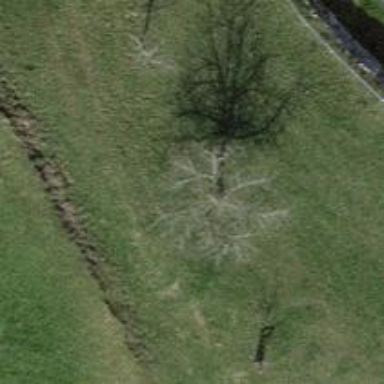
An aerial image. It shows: Single tag "natural: tree."